Question: I want to add data point to my line chart with ajax or json, now i must reload whole webpage to show my new data on chart. But i want to show live data by adding point like these link:
<URL>
<URL>
I was try to retrieve my data from mysql to add on chart by json but nothing happened. This is my code in live-server-data.php :
'''
<?php
header("Content-type: text/json");
include_once 'include/connection.php';
$db = new DB_Class();
$query = "select distinct idchip from datatable ";
$result = mysql_query( $query );
$rows = array();
$count = 0;
while( $row = mysql_fetch_array( $result ) ) {
$SQL1 = "SELECT datetime,temperature FROM 'datatable' WHERE idchip=".$row['0']." datetime DESC limit 0,1 ";
$result1 = mysql_query($SQL1);
while ($rows = mysql_fetch_array($result1)) {
$data[] = $rows['1'];
$datatime[] = 'moment('.$rows['0'].').valueOf()';
}
// The x value is the current JavaScript time, which is the Unix time multiplied
// by 1000.
$x = $datatime;
// The y value is a random number
$y = $data;
}
// Create a PHP array and echo it as JSON
$ret = array($x, $y);
echo json_encode($ret);
?>
'''
and this is what I used to get data and show on chart in my index.php page.
'''
var chart; // global
/**
* Request data from the server, add it to the graph and set a timeout to request again
*/
function requestData() {
$.ajax({
url: 'live-server-data.php',
success: function(point) {
var series = chart.series[0],
shift = series.data.length > 20; // shift if the series is longer than 20
// add the point
chart.series[0].addPoint(eval(point), true, shift);
// call it again after one second
setTimeout(requestData, 1000);
},
cache: false
});
}
$(document).ready(function() {
chart = new Highcharts.Chart({
chart: {
renderTo: 'container',
defaultSeriesType: 'spline',
events: {
load: requestData
}
},
title: {
text: 'Live random data'
},
xAxis: {
type: 'datetime',
tickPixelInterval: 150,
maxZoom: 20 * 1000
},
yAxis: {
minPadding: 0.2,
maxPadding: 0.2,
title: {
text: 'Value',
margin: 80
}
},
series: [{
name: 'Random data',
data: []
}]
});
});
'''
This is my chart which i reload page to get new data right now, but i want to add new point to chart for "real time"

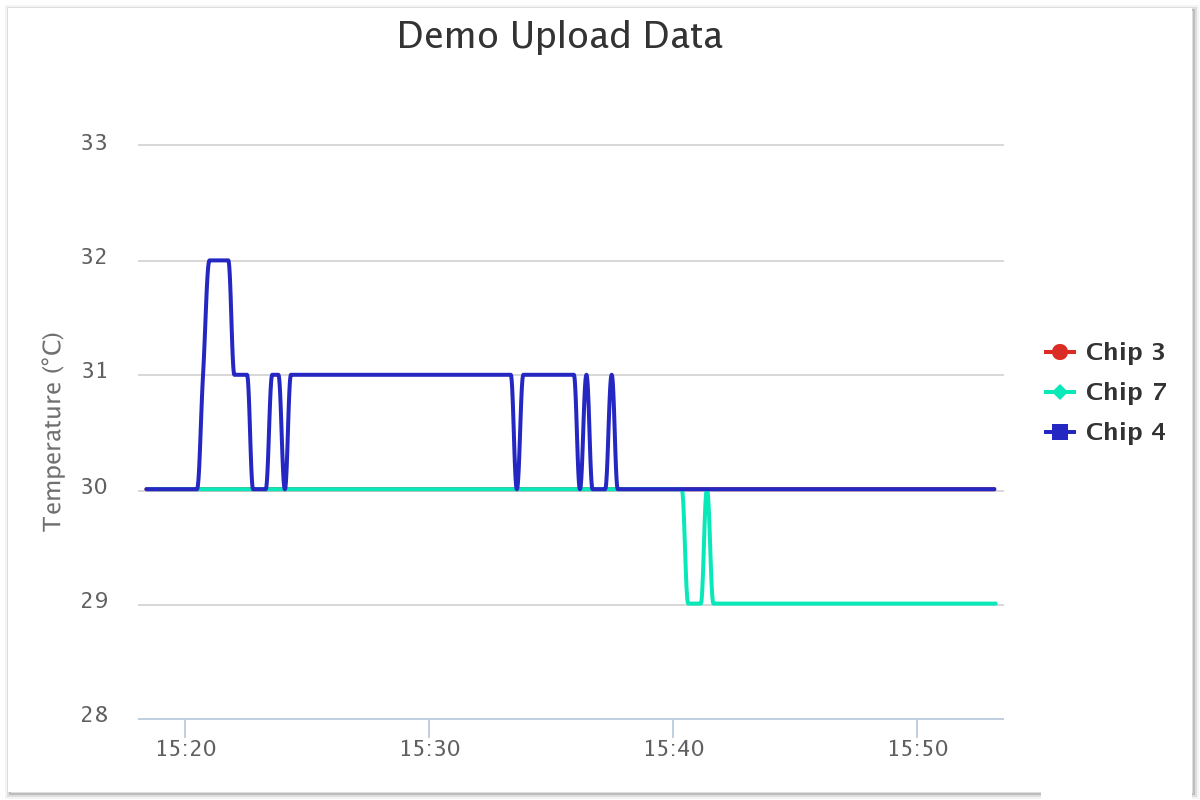
Answer: I assume that you have multiple series in graph where backend provides a single point per serie per time.
For the sake of simplicity I suggest you returning time in milliseconds. I'm not too strong in PHP but I guess the point is clear
'''
<?php
header("Content-type: text/json");
include_once 'include/connection.php';
$db = new DB_Class();
$query = "select distinct idchip from datatable ";
$result = mysql_query( $query );
$rows = array();
$count = 0;
while( $row = mysql_fetch_array( $result ) ) {
$SQL1 = "SELECT datetime,temperature FROM 'datatable' WHERE idchip=".$row['0']." ORDER BY datetime DESC limit 0,1 ";
$serie = new StdClass;
$serie->name = $row['0'];
$result1 = mysql_query($SQL1);
$points = array();
while ($rows = mysql_fetch_array($result1)) {
$points[] = array(strtotime($rows['0']) * 1000, $rows['1']);
}
$serie->data = $points;
$series[] = $serie;
}
// Create a PHP array and echo it as JSON
$ret = $series;
echo json_encode($ret);
?>
'''
Client-side code will be:
'''
var chart;
var chartSeries = {};
var latestTimeReported = {};
function requestData() {
$.ajax({
url: 'live-server-data.php',
success: function(seriesUpdate) {
//in case initializer of highcharts is too quick - skip the update
if (!chart) {
setTimeout(requestData, 1000);
return;
}
$.each(seriesUpdate, function (serieIndex, serieUpdate) {
var existingSerie = chartSeries[serieUpdate.name];
var newPoint = serieUpdate.data[0];
var lastInsertedTime = latestTimeReported[serieUpdate.name];
if (lastInsertedTime && lastInsertedTime < newPoint[0]) {
console.log('Attempt inserting old data!!!!');
return;
}
latestTimeReported[serieUpdate.name] = newPoint[0];
if (existingSerie) {
var shift = existingSerie.data.length > 20;
existingSerie.addPoint(newPoint , true, shift);
} else {
var newSerie = chart.addSeries({
name: serieUpdate.name,
data: serieUpdate.data
}, true);
chartSeries[serieUpdate.name] = newSerie;
}
});
// call it again after one second
setTimeout(requestData, 1000);
},
cache: false
});
}
$(document).ready(function() {
chart = new Highcharts.Chart({
chart: {
renderTo: 'container',
defaultSeriesType: 'spline',
events: {
load: requestData
}
},
title: {
text: 'Live random data'
},
xAxis: {
type: 'datetime',
tickPixelInterval: 150,
maxZoom: 20 * 1000
},
yAxis: {
minPadding: 0.2,
maxPadding: 0.2,
title: {
text: 'Value',
margin: 80
}
},
series: []
});
'''
You can see new updated example here
<URL>